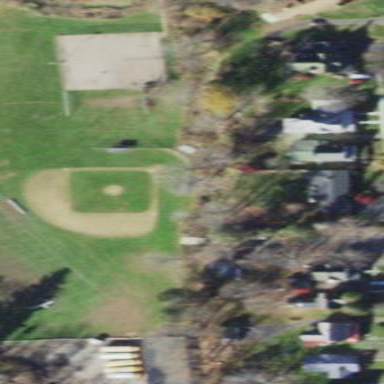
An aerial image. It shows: Baseball pitch for leisure land activities.